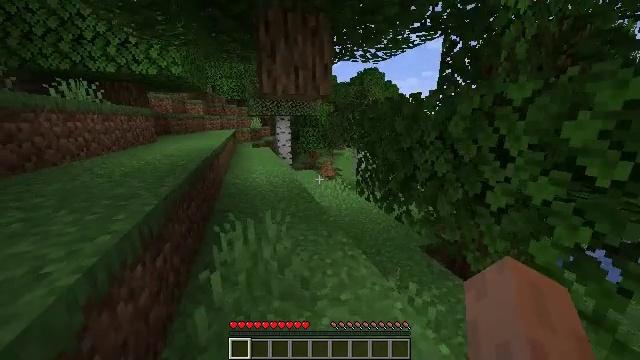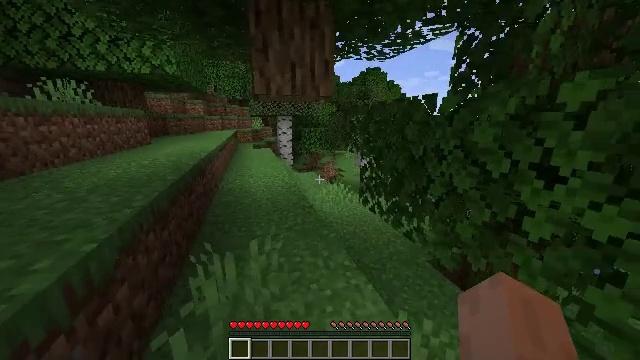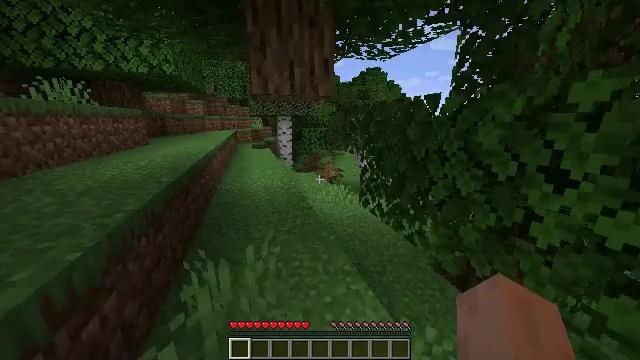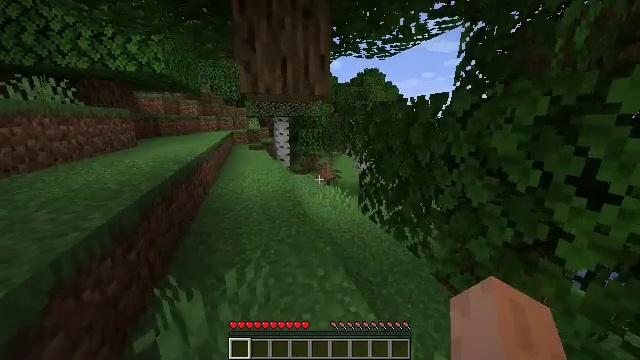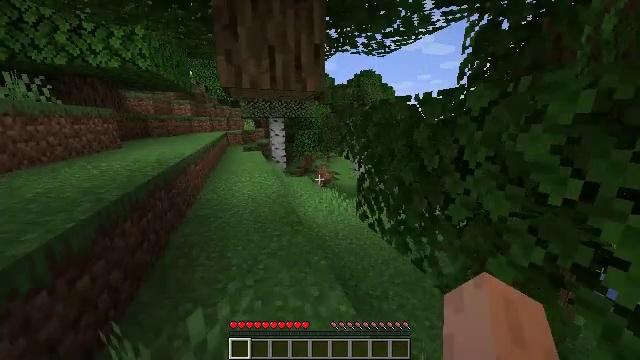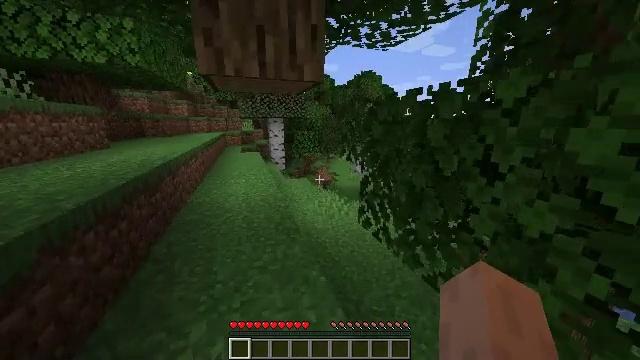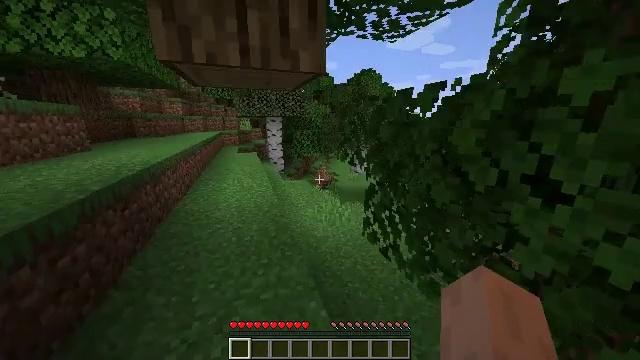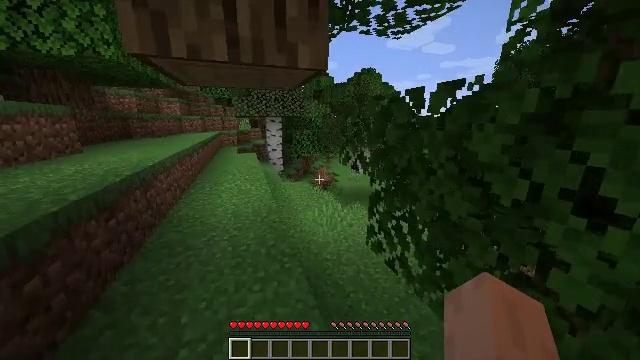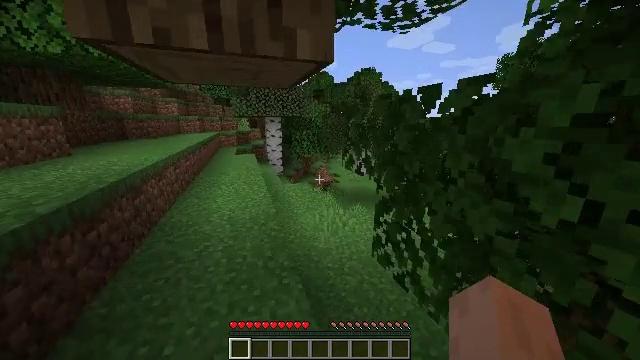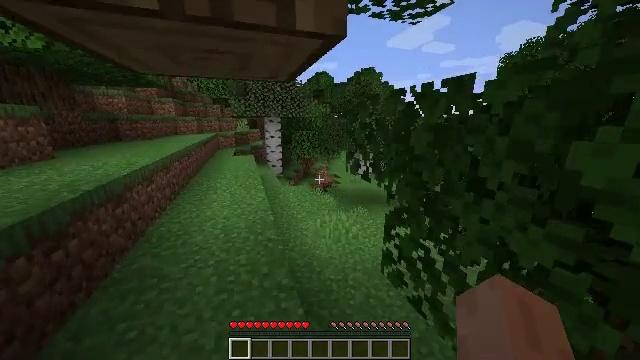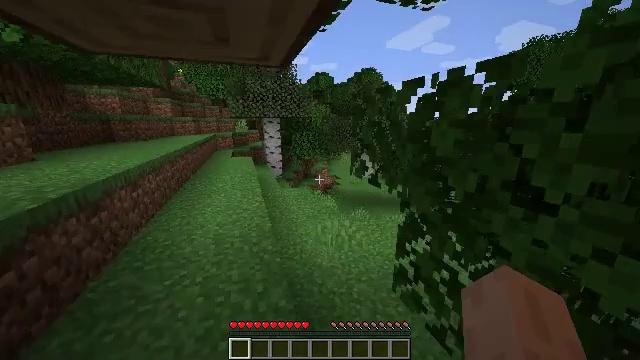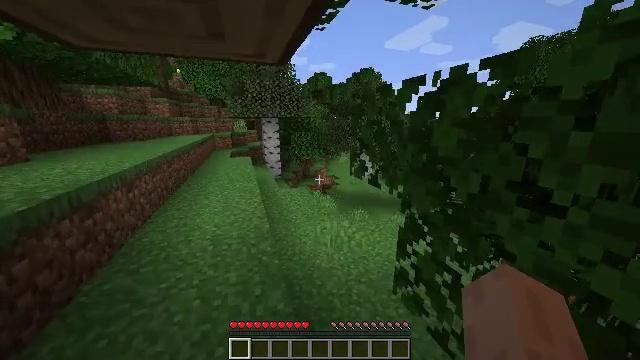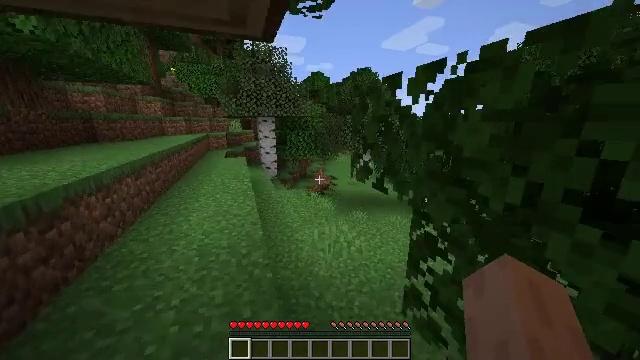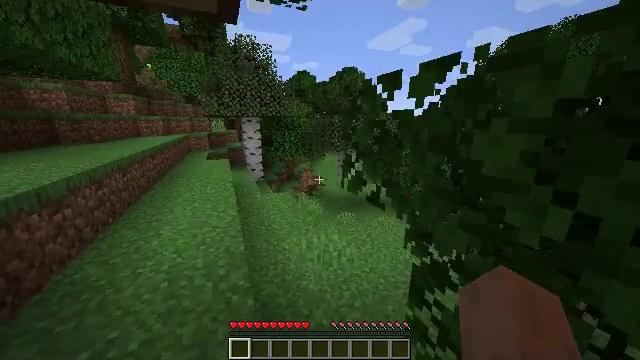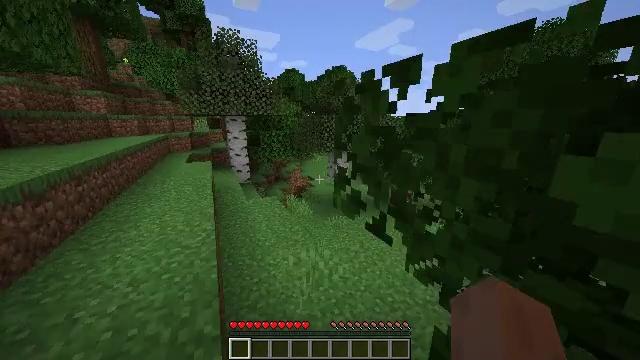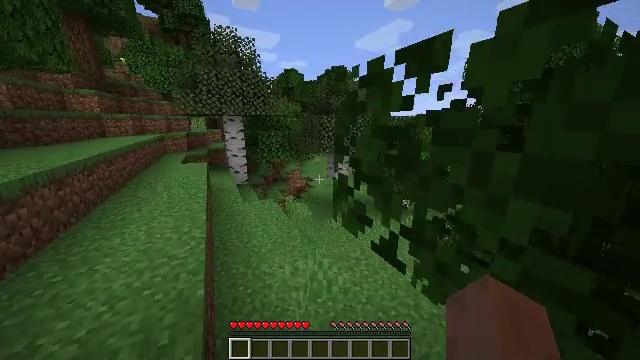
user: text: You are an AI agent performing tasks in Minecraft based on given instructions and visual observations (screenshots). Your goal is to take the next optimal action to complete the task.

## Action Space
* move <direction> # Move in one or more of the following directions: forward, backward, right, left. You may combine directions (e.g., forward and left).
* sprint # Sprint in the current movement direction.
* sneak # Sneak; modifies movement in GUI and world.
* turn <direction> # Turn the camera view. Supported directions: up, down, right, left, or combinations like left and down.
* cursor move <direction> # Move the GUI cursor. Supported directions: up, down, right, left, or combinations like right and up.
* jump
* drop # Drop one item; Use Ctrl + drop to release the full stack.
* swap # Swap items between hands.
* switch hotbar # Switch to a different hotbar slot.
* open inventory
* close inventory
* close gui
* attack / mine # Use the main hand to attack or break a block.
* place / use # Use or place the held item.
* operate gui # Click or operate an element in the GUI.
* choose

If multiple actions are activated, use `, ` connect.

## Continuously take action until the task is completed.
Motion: motion action
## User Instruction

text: Fish and kill the salmon.
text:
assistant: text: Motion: move forward, sprint
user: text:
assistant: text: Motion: move forward, sprint
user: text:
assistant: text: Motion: move forward, sprint
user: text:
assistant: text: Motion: move forward, sprint
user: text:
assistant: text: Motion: move forward, sprint
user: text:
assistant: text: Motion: move forward, sprint
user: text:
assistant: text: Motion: move forward, sprint
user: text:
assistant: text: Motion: move forward, sprint
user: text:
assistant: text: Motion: move forward, sprint
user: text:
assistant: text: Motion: move forward, sprint
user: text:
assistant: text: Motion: move forward, sprint
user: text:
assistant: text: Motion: move forward, sprint
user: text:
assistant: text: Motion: move forward, sprint, turn right
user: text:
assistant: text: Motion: move forward, sprint, turn right
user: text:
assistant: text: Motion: move forward, sprint
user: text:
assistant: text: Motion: move forward, sprint
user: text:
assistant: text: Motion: move forward, sprint
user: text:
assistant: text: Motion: move forward, sprint
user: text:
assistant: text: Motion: move forward, sprint
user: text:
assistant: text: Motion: move forward, sprint, turn right
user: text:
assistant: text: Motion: move forward, sprint, turn right
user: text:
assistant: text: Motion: move forward, sprint, turn right
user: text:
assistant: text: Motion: move forward, sprint, turn right
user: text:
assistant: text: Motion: move forward, sprint, turn right
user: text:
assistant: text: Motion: move forward, sprint, turn right
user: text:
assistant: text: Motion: move forward, sprint, turn right
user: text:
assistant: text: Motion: move forward, sprint, turn right
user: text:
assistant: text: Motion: move forward, sprint, turn right, jump
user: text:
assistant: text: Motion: move forward, sprint, turn right, jump
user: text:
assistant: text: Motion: move forward, sprint, turn right, jump